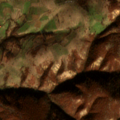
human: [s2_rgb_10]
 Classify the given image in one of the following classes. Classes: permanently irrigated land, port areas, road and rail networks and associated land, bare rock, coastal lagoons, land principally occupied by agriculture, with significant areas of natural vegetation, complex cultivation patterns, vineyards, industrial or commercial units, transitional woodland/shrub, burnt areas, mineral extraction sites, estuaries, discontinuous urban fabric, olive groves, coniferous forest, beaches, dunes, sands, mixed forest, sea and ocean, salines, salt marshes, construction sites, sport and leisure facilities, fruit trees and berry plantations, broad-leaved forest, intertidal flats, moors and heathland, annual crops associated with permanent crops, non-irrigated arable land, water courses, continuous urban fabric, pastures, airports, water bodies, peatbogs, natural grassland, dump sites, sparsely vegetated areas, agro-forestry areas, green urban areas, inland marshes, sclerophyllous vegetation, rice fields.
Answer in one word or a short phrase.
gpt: complex cultivation patterns, land principally occupied by agriculture, with significant areas of natural vegetation, broad-leaved forest, natural grassland, transitional woodland/shrub